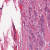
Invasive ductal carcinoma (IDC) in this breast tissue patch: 1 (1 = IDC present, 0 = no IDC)